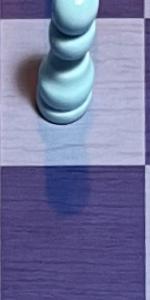
Label: Empty